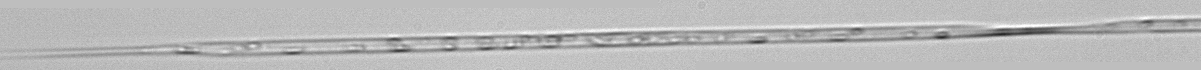
Label: Rhizosolenia